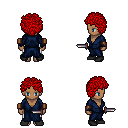
a pixel art fantasy rpg character, female body template, human, dark skin, blue robe, white pants, red curly afro hairstyle, leather bracers, black shoes, dagger, four views (front, back, left, right), 2x2 character sprite sheet, small pixel art, hard edges, no anti-aliasing